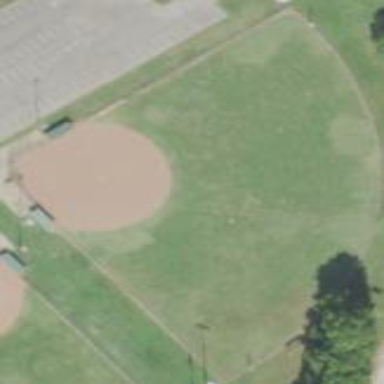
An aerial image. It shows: Softball pitch for leisure and sport activities.